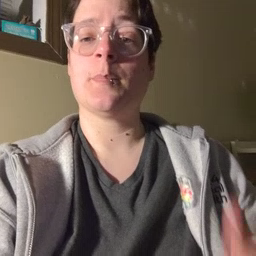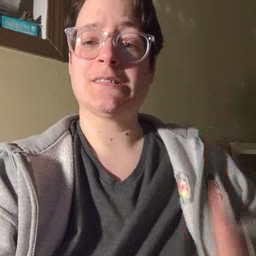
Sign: beside